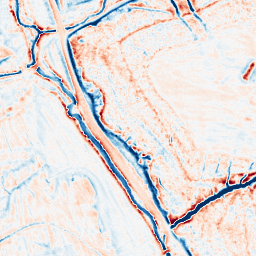
Category: edge_preserving
Decomposition family: anisotropic_diffusion
Decomposition parameters: iterations: 20
kappa: 10
gamma: 0.2
Upsampling method: linear_exact
Upsampling parameters: scale: 8
Upsampling scale: 8